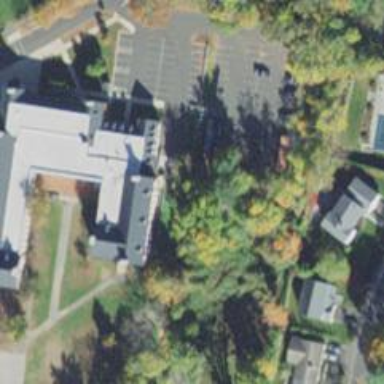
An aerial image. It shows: School building.